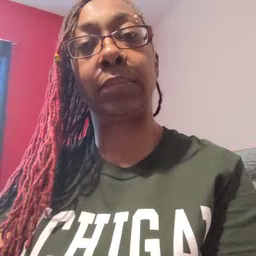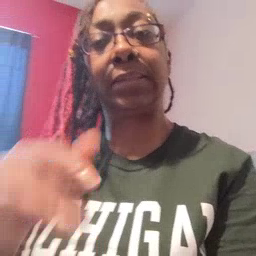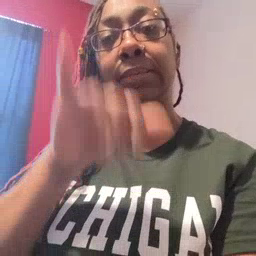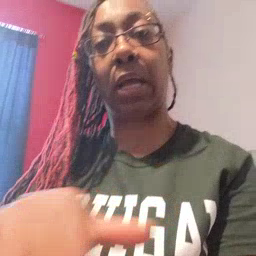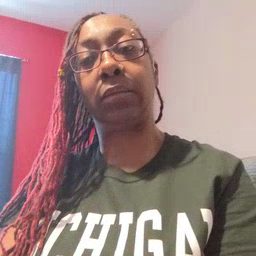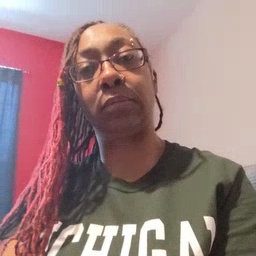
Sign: stay